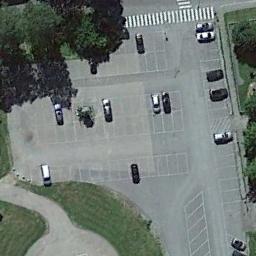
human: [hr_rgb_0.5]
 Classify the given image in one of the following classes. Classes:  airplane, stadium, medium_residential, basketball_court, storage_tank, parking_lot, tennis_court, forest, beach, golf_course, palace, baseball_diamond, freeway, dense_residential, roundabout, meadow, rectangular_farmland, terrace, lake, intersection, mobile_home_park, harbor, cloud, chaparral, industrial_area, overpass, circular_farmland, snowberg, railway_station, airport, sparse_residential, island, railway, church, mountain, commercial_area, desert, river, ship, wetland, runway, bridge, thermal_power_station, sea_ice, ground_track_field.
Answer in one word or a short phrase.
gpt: parking_lot